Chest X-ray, PA view. Patient: 36 years old, sex M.
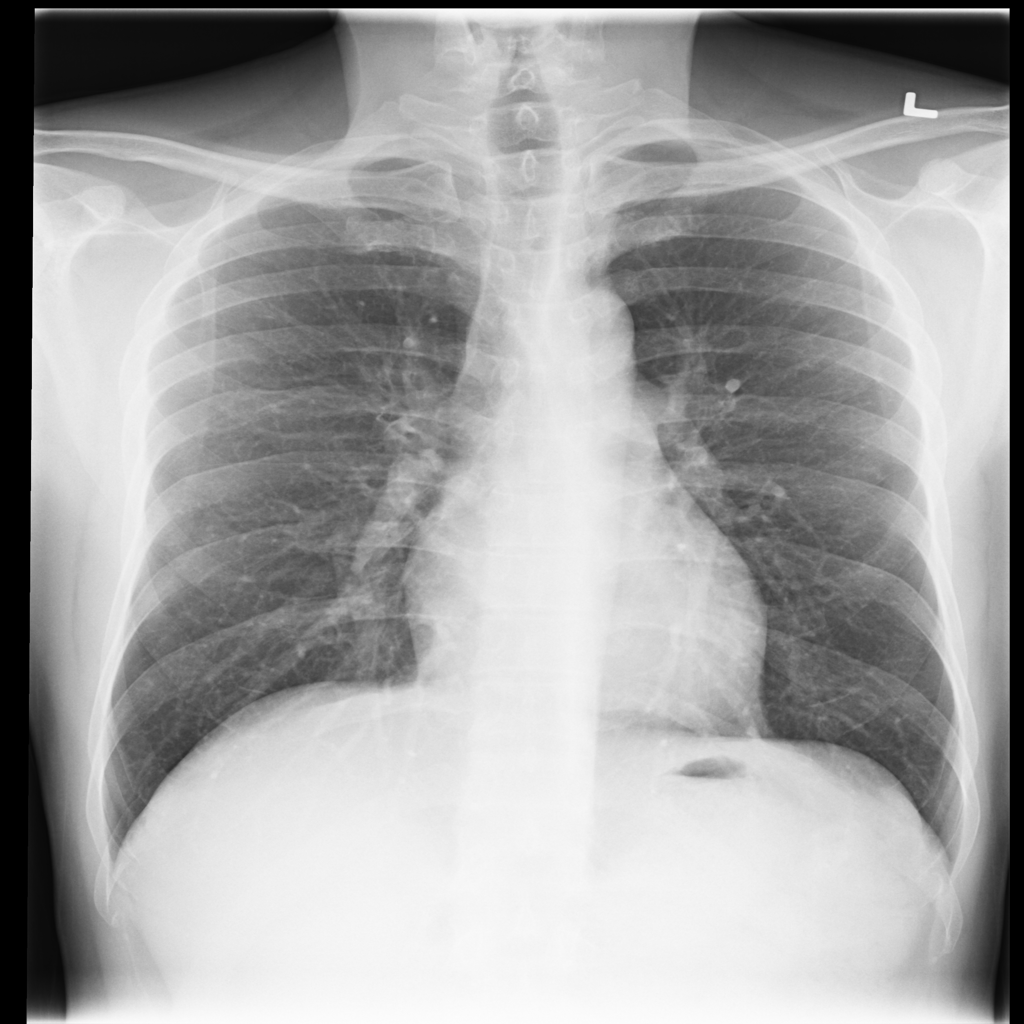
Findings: No Finding